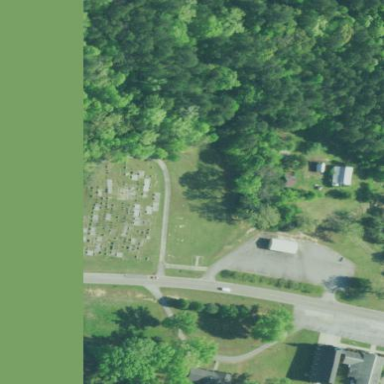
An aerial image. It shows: Cemetery.